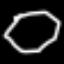
Label: octagon